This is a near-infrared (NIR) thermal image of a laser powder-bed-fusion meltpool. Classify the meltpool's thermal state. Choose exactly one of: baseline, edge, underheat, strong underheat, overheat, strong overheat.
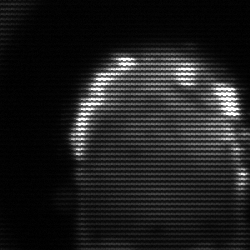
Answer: baseline